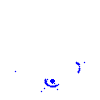
Particle: electron